Question: I want the enemy to spawn at random time between 1-5 seconds but when I applied the script inside the game , the game is spammed with enemies and it continuously nonstop spawning enemies !

'''
using UnityEngine; using System.Collections;
public class Game_Control : MonoBehaviour {
private bool Spawn1=true;
public GameObject Spearman;
private float STimer;
void Start () {
STimer = Random.Range(1f,5f);
}
void Update () {
if (Spawn1 = true) {
Instantiate (Spearman, transform.position, transform.rotation);
StartCoroutine (Timer ());
}
}
IEnumerator Timer() {
Spawn1 = false;
yield return new WaitForSeconds (STimer);
Spawn1=true;
}
}
'''
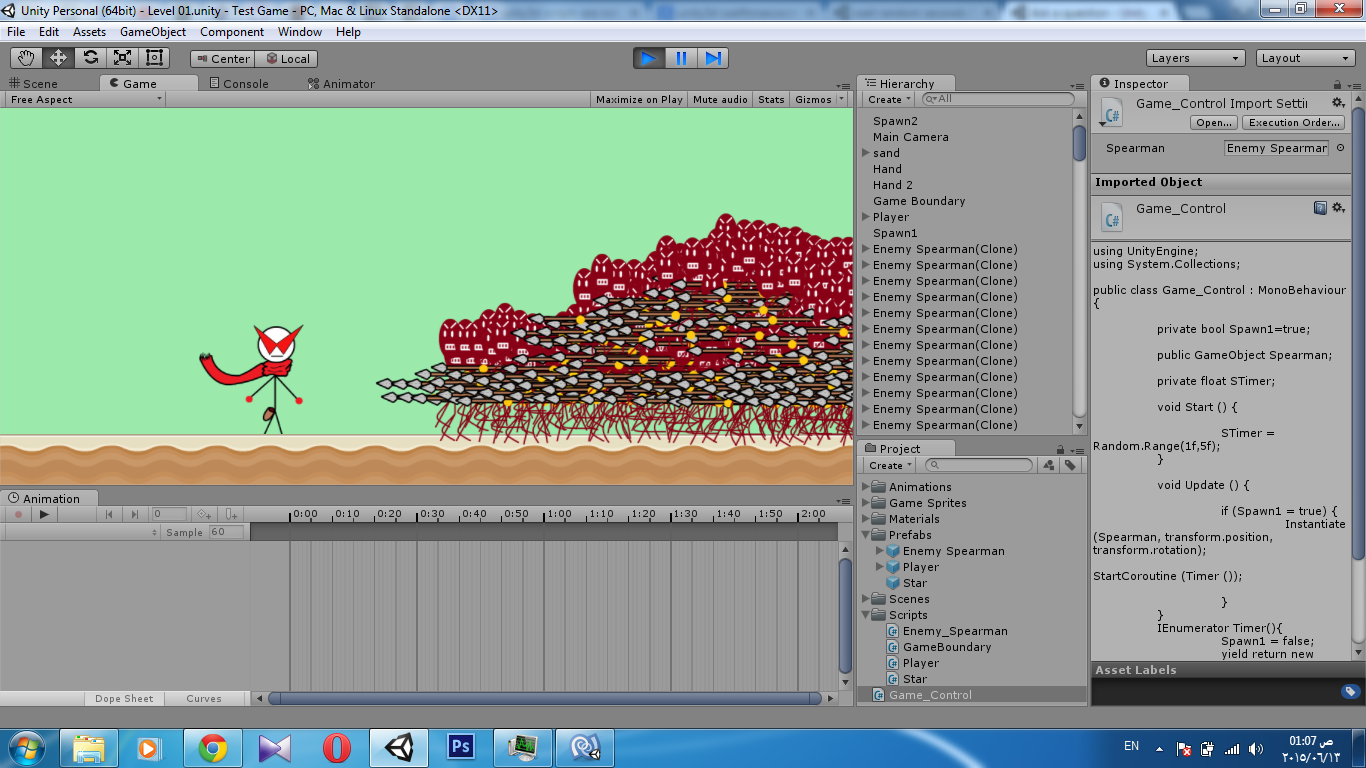
Answer: seems like inside Update you are missing a '='
Ie:
'''
if (Spawn1 = true)
'''
Should be:
'''
if (Spawn1 == true)
'''
Also to avoid extra processing on Update method you can do this:
'''
void Start()
{
StartCoroutine(AutoSpam());
}
void Update()
{
// Empty :),
// but if your Update() is empty you should remove it from your monoBehaviour!
}
IEnumerator AutoSpam()
{
while (true)
{
STimer = Random.Range(1f,5f);
yield return new WaitForSeconds(STimer);
Instantiate(Spearman, transform.position, transform.rotation);
}
}
'''